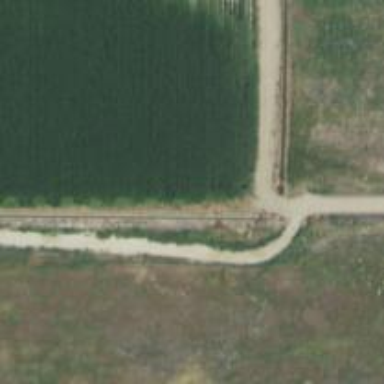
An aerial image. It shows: Track with very rough surface.